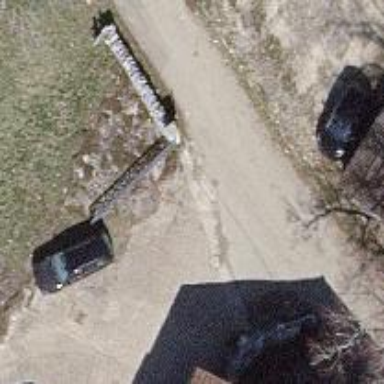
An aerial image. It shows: Charging station.